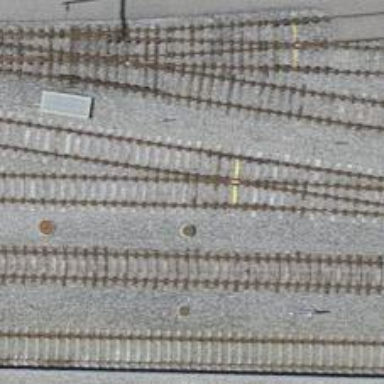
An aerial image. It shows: Railway yard with electrified tracks and single track.